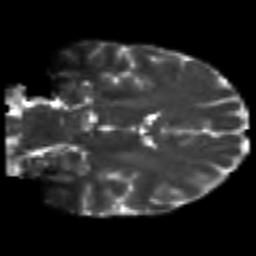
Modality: T2w
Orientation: coronal
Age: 29
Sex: male
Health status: ill
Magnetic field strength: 3 T
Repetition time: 9 s
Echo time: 0.093 s